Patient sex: F
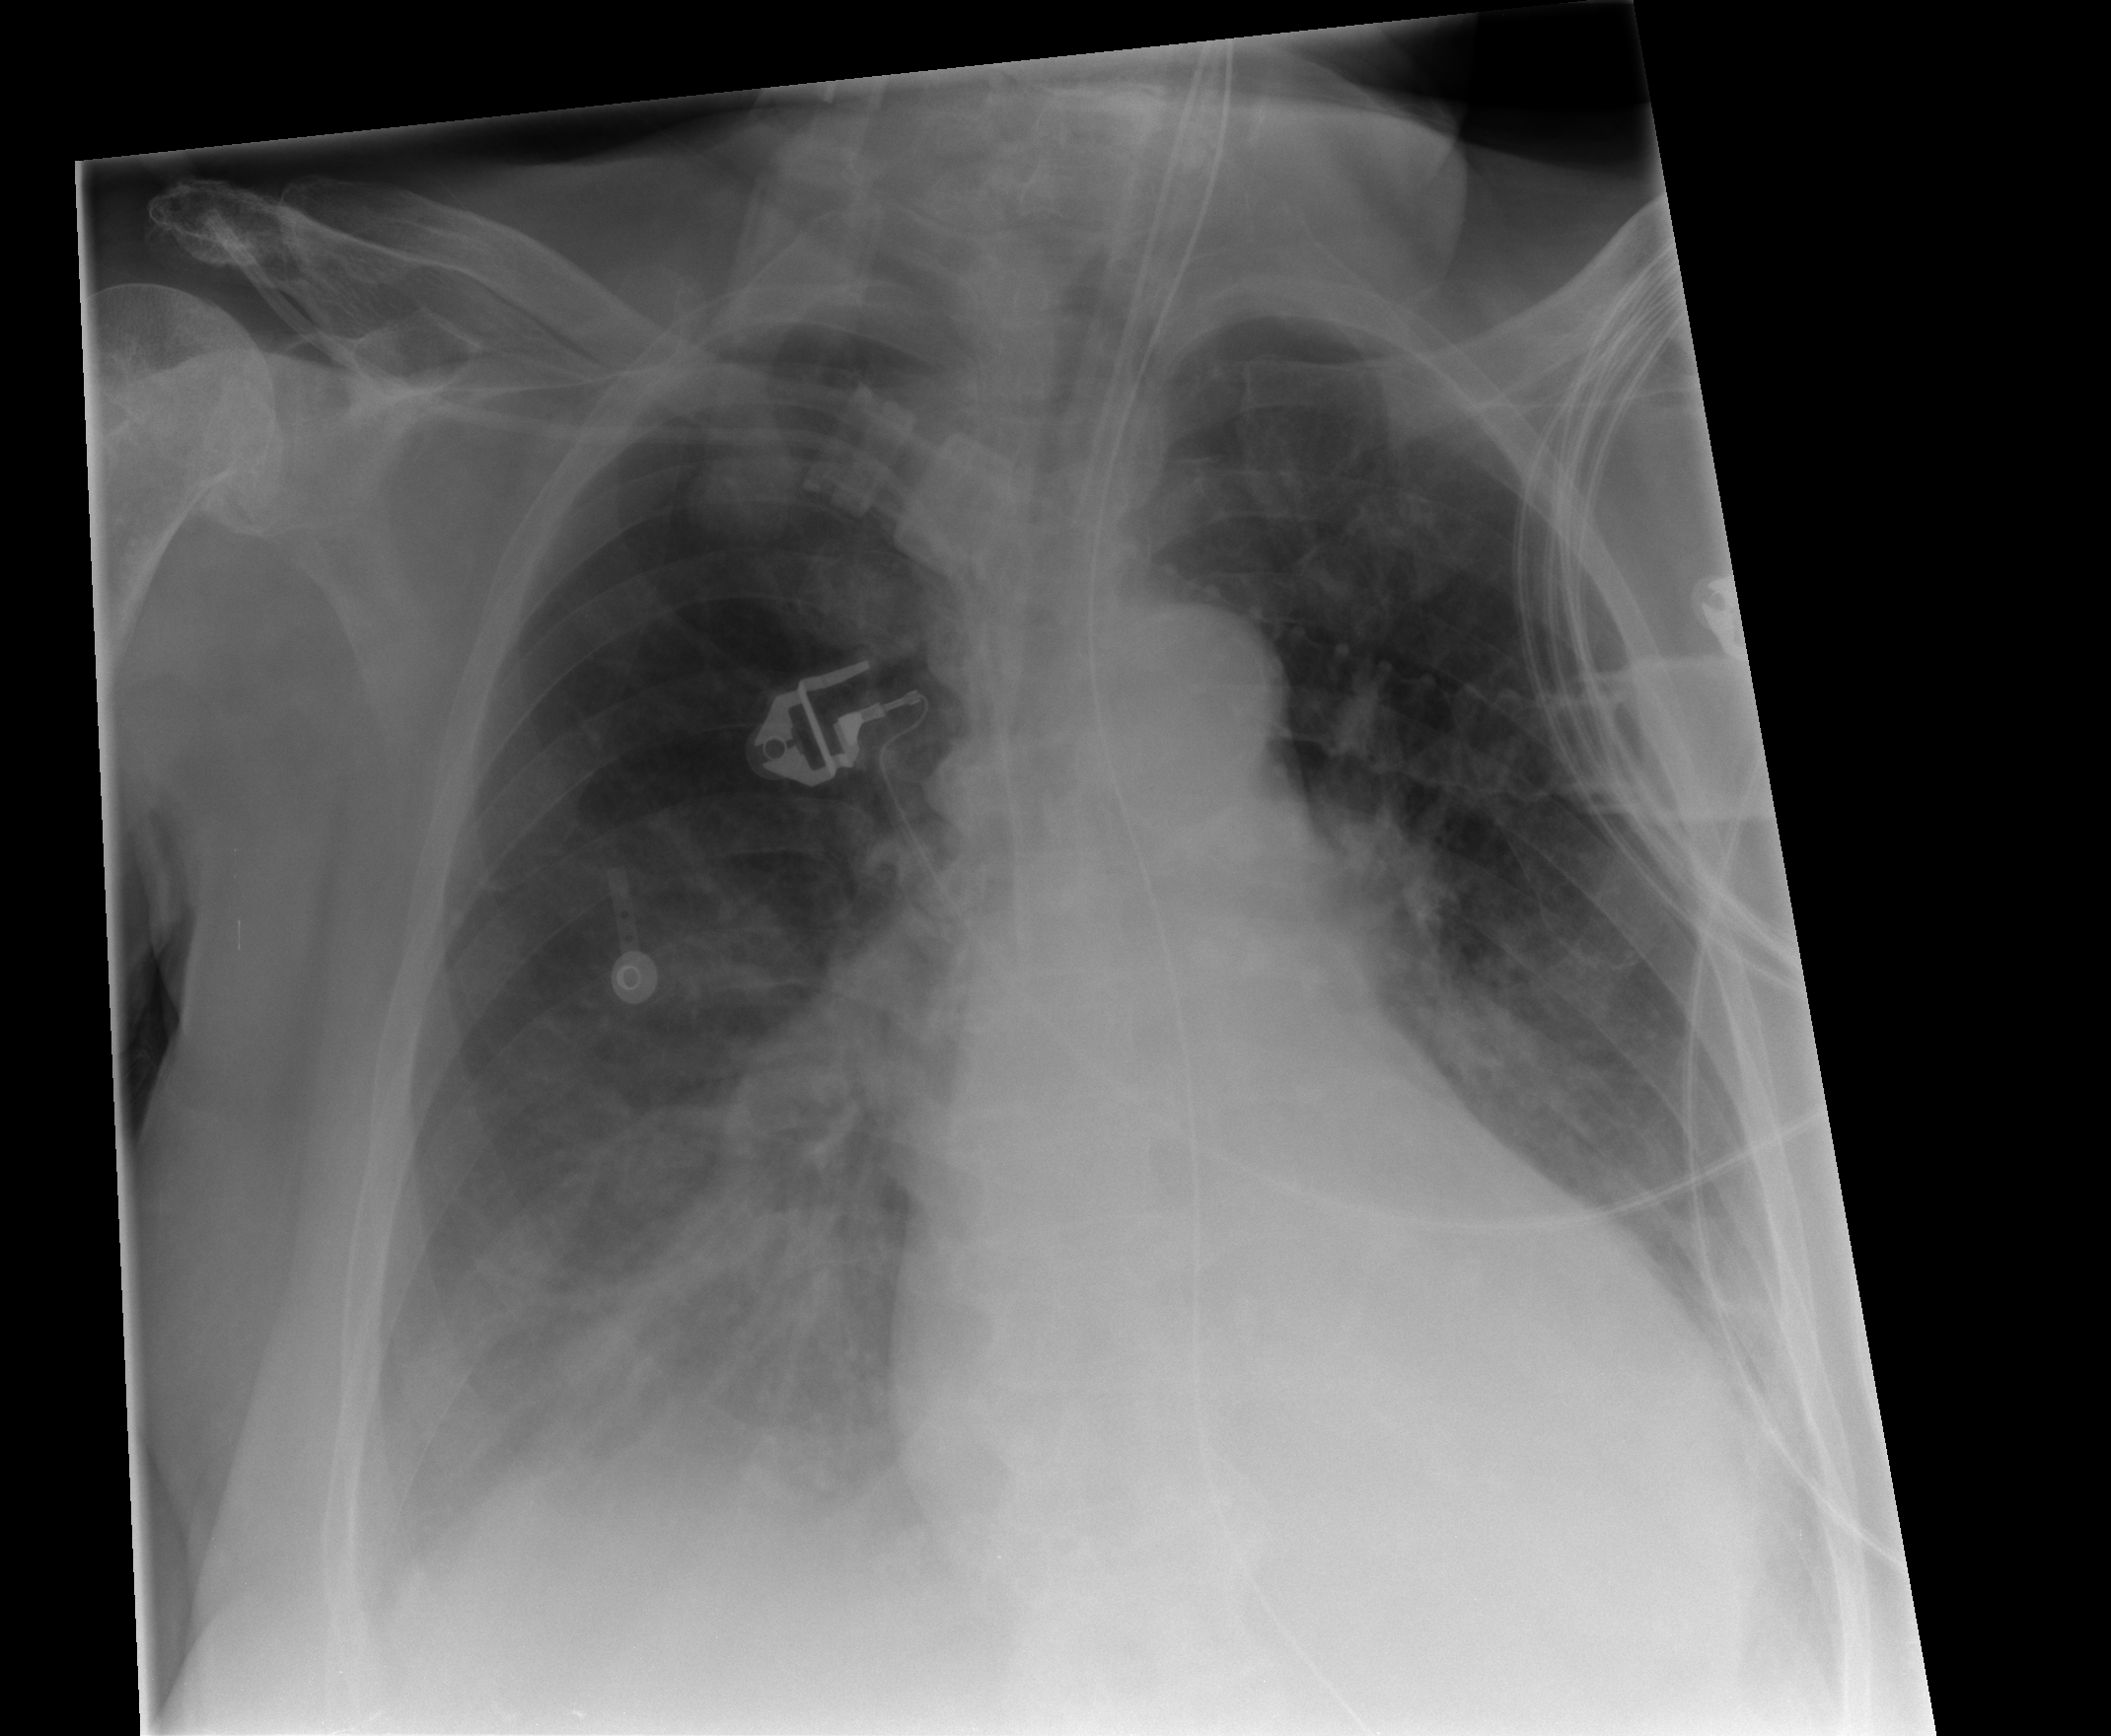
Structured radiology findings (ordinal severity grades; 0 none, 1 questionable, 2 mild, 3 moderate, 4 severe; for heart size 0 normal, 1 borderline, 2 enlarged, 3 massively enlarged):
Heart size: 3
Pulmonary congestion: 2
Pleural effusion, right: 2
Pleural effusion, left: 2
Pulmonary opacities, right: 1
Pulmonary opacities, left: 1
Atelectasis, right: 2
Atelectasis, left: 2